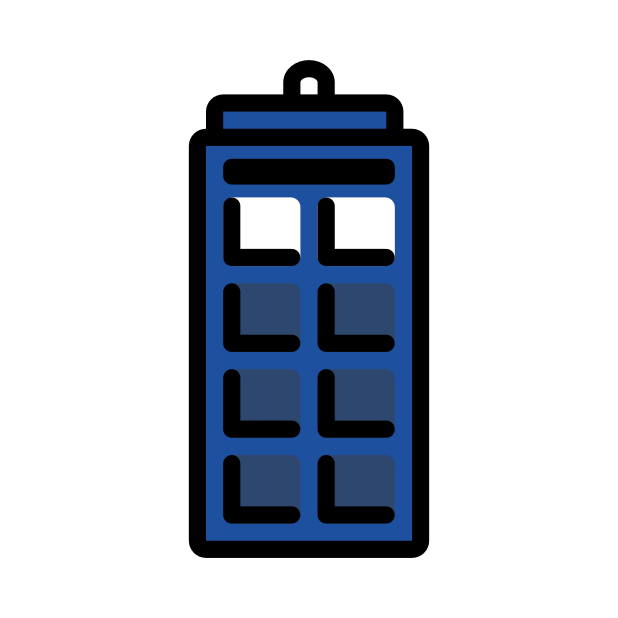
tardis